Question: I'm trying to load an image into my modal plugin, but for some reason it's giving me a 403 Forbidden error. The actual error I get is this:
'''
"NetworkError: 403 Forbidden - http://localhost/Groundwork/%3Cimg%3E"
'''
The image is in the root folder so I know it's there, I'm just not sure why it's having issues. If it matters I'm using XAMPP. Here's my modal code:
'''
(function($)
{
$.fn.modal = function(userOptions)
{
var defaultOptions =
{
size : null,
url : null,
image : null
}
options = $.extend({}, defaultOptions, userOptions);
$(this).addClass('modal-show');
var id = $(this).data('modal-id');
buildModal($(this), id);
};
function buildModal(element, id)
{
// Create the modal window container
var modalWindow = document.createElement('div');
$(modalWindow).attr('id', id).addClass('modal');
// Create the modal body where we will load the external html/image
var modalBody = document.createElement('div');
$(modalBody).addClass('modal-body');
// If the user provides an external link/image then load that image into the modal body
if (options.url && options.image == false)
{
$(modalBody).load(options.url);
}
else if (options.url && options.image == true)
{
var img = "";
$(img).attr('src', options.url);
$(img).attr('alt', options.url);
$(modalBody).load(img);
}
else
{
// If the user doesn't not provide an external link or image then take the element
// calling this plugin and load it's contents into the modal
$(modalBody).append(element.contents());
}
// Create and add the close button
var closeBtn = document.createElement('button');
$(closeBtn).addClass('close');
$(closeBtn).html('&times;');
// Finally let's add the content to the modal itself
$(modalWindow).append(modalBody);
$('body').append(modalWindow);
// Finally let's add the content to the modal itself
$(modalWindow).append(modalBody);
$(modalWindow).append(closeBtn);
$('body').append(modalWindow);
}
function closeModal(id)
{
var modalID = '#' + id;
// Get the DOM that contains the modal so we can remove the backdrop
var content = $('.modal-backdrop').contents();
// Have the backdrop and the modal fade out
$(content).fadeOut();
// Remove the backdrop from around the modal
$('.modal-backdrop').replaceWith(content);
}
function showModal(id)
{
var modalID = '#' + id;
/*
* Add the backdrop around the modal (This is done primarily
* to make the developer's life easier so that they don't
* have to create the div for the backdrop.
*/
$(modalID).wrapAll('<div class="modal-backdrop">');
// Have the backdrop and the modal fade in
$('.modal-backdrop').fadeIn().find(modalID).fadeIn();
}
$('body').on('click', '.modal-show', function(event)
{
event.preventDefault();
// Get the ID of the modal that we want to show
var id = $(this).data('modal-id');
showModal(id);
});
$('body').on('click', '.close', function(event)
{
event.preventDefault();
// Get the ID of the modal that we want to show
var id = $(this).data('modal-id');
closeModal(id);
});
}
'''
Any ideas why I'm getting this error?
If I try to load options.url this is what happens:

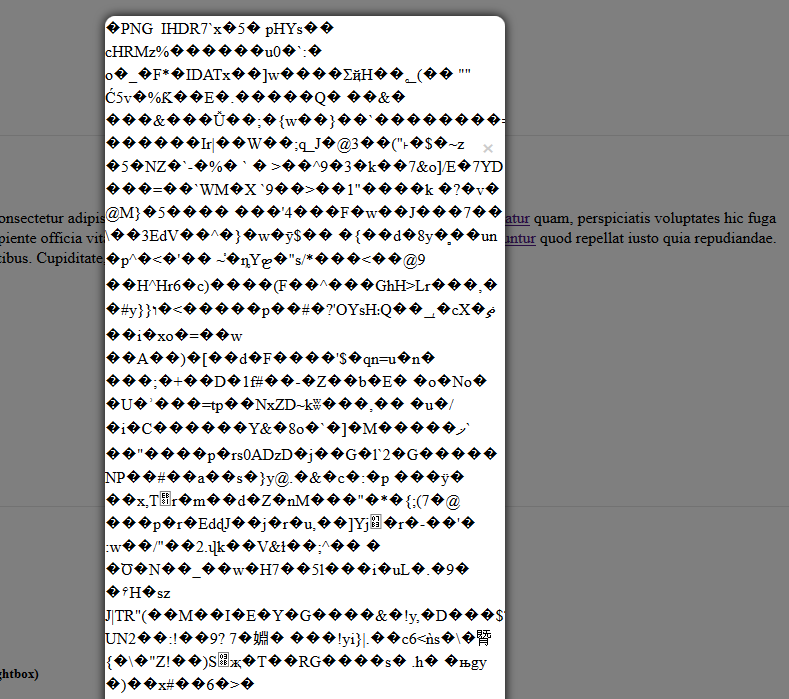
Answer: The problem here is that you are sending encoded html ''.
So your url looks like this:
'''
http://localhost/Groundwork/
'''
Which is incorrect, there never be an image name like this.
So instead of specifying '' tag inside '.load()' method, try 'options.url' don't need to use '.load()' here.
'''
var img = $('').attr({
src: options.url,
alt: options.url
});
$(modalBody).append(img);
'''